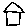
Label: house